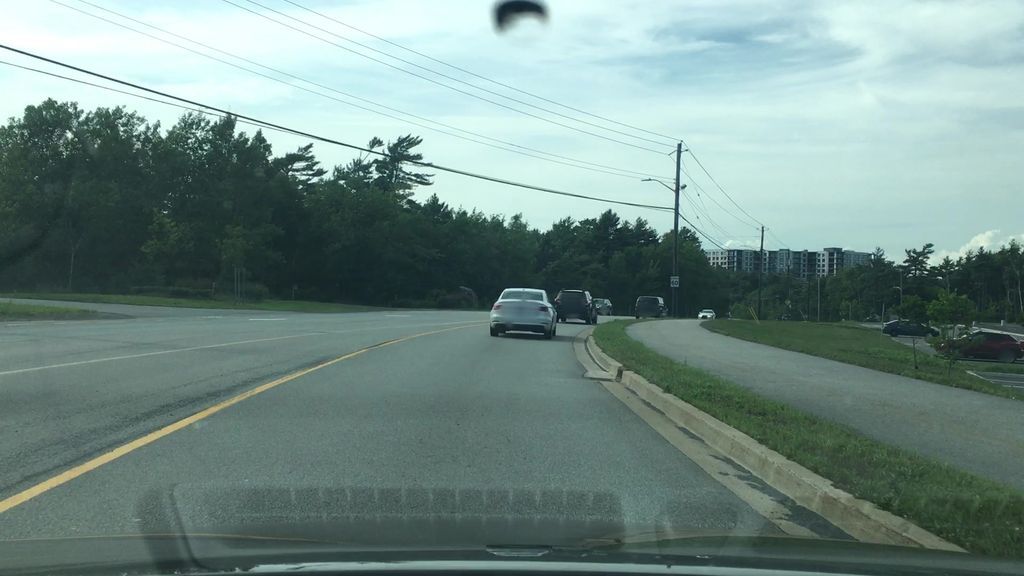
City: halifax